Field crop: tomato
Growth stage: 1
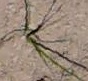
Species: cyperus